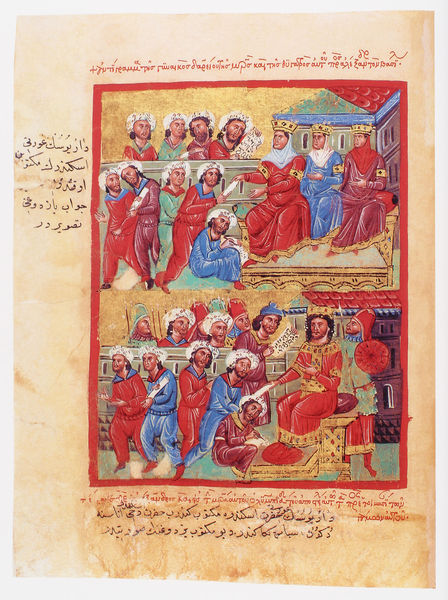
Titel: Der griechische Alexanderroman
Institution: Venedig, Hellenic Institute Codex Gr. 5
Schlagwörter: blau, gelb, grün, menschen, sitzen, fenster, männer, schwarz, weiss, dach, gebäude, haus, rot, wand, rahmen, bild, gold, blatt, krone, schrift, mauer, lila, könig, thron, buch, seite, text, knien, arabisch, heiligenschein, brief, zeilen, turban, islam, legende, buchmalerei, alexander, alexanderroman